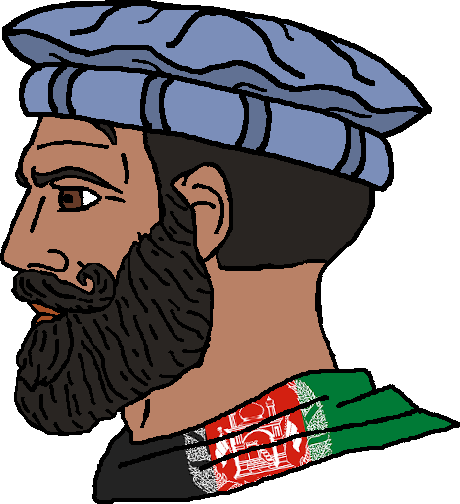
Label: 4_Yes_Chad